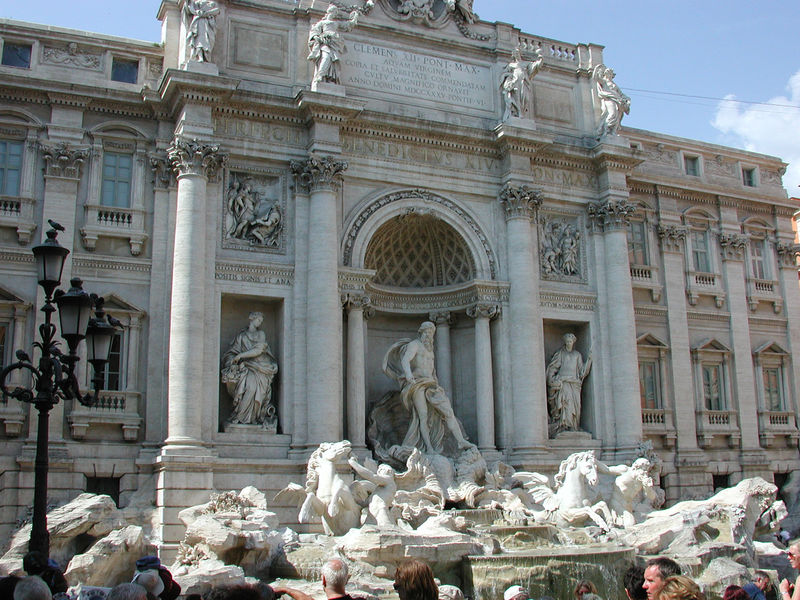
Titel: Fontana di Trevi (Trevibrunnen)
Künstler: Niccoló Salvi
Standort: Rom, Palazzo Poli (EU - I - Latium)
Schlagwörter: flügel, kampf, mann, nackt, wasser, weiß, frauen, fenster, frankreich, frau, lampe, laterne, marmor, säule, säulen, gebäude, schloss, architektur, barock, brunnen, pferd, pferde, bassin, garten, skulptur, fassade, figuren, inschrift, foto, nische, becken, rom, skulpturen, statuen, kino, brunne, touristen, bellini, neptun, fontana, bekannt, trevi, trevi brunnen